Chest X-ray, AP view. Patient: 49 years old, sex M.
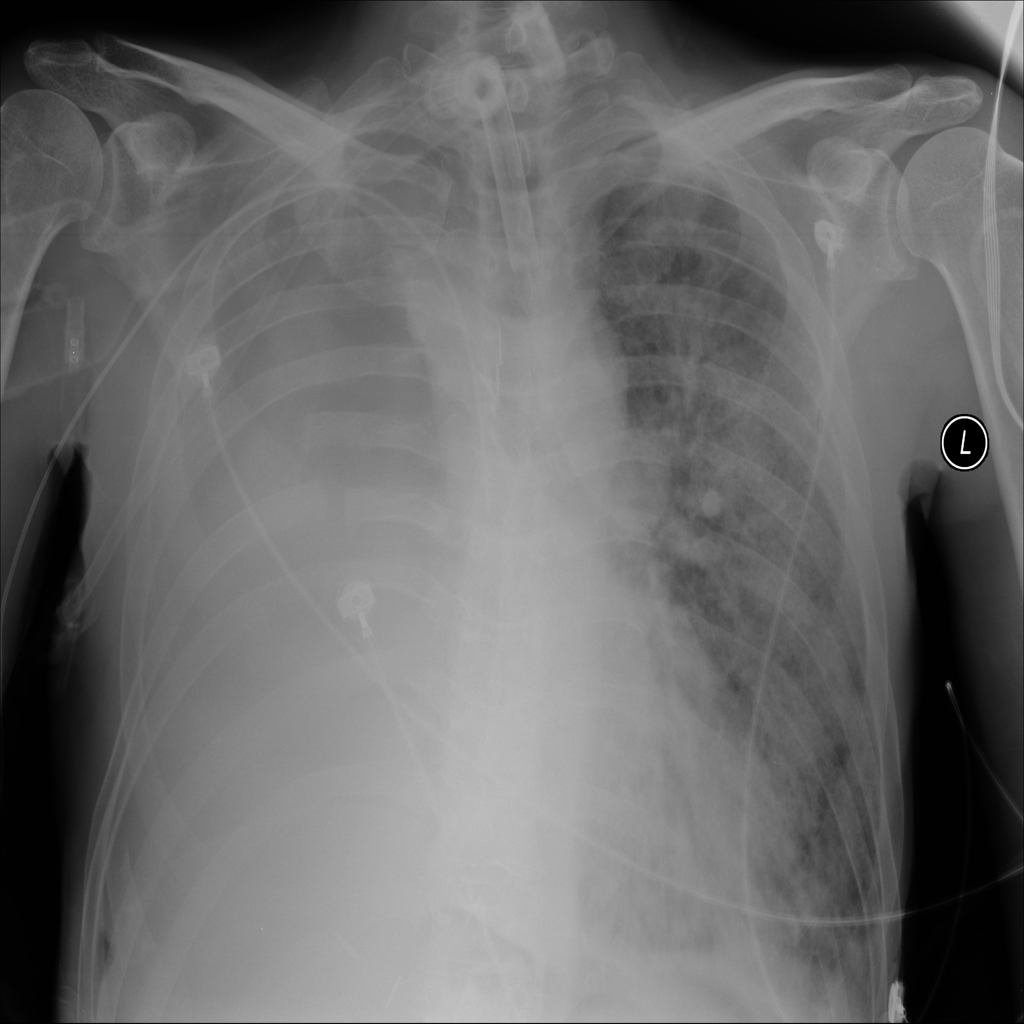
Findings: Infiltration